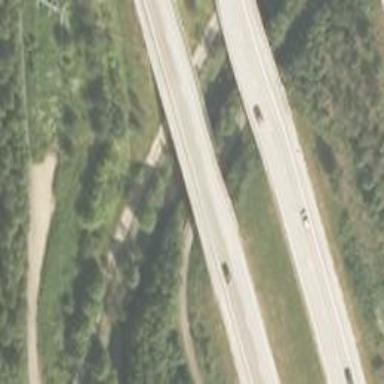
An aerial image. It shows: Bridge over motorway.